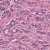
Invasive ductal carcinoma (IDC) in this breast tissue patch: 1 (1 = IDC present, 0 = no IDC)